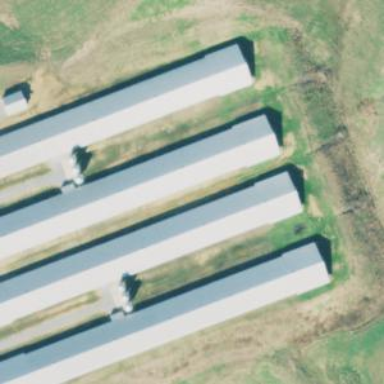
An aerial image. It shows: Poultry house.